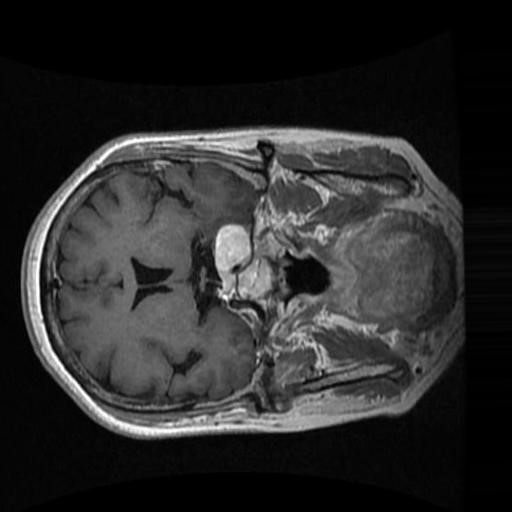
Label: brain_menin